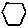
Label: hexagon